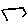
Label: hexagon